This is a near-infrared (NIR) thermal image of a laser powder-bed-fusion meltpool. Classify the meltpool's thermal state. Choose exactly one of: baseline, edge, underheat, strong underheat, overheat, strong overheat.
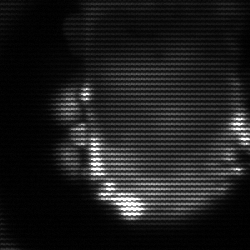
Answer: baseline